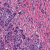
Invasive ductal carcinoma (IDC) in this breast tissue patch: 1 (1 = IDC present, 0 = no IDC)